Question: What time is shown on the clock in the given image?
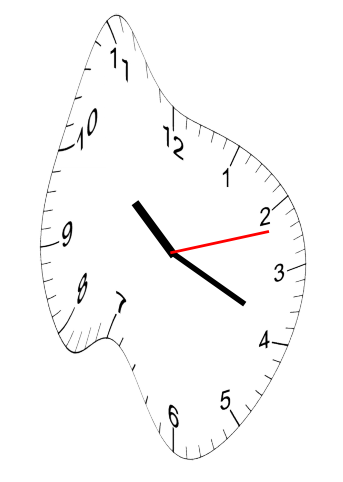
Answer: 10:19:12